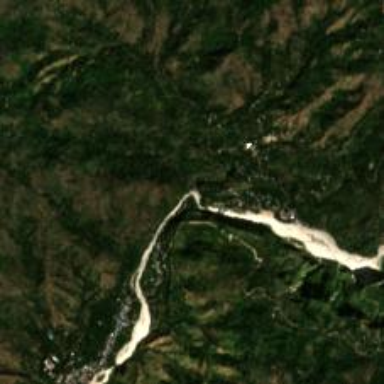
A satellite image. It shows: Beautiful view of river.